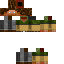
A male human skin with medium skin, wearing brown long hair dressed in a blue hoodie and brown pants, featuring a closed mouth.